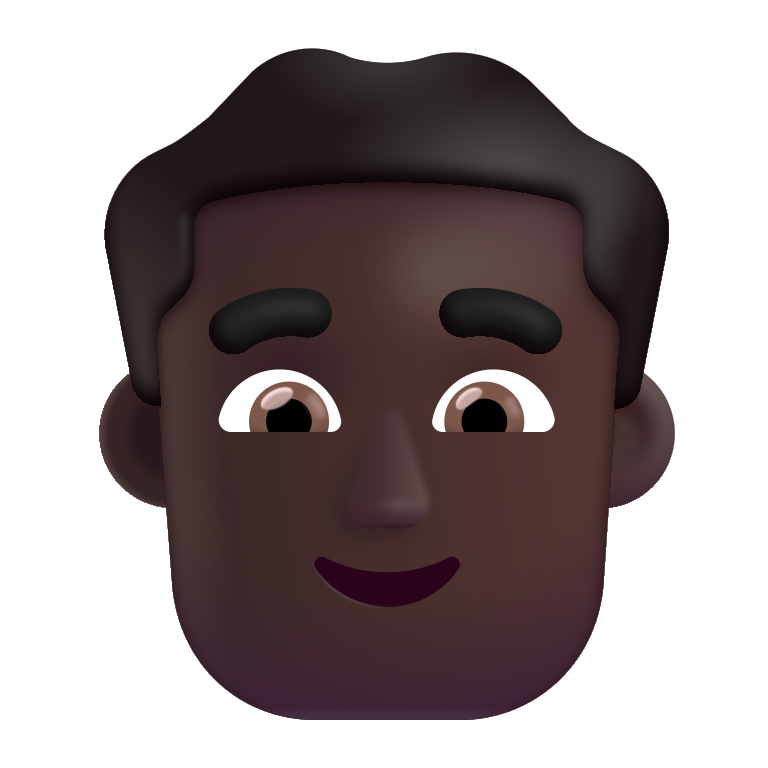
man color dark